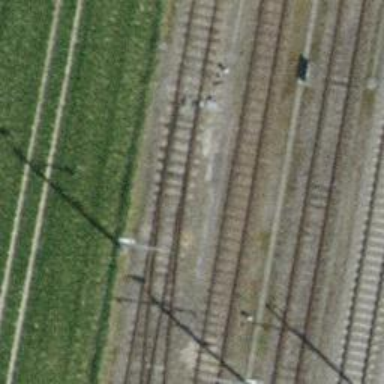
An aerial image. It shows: Yard with single rail track. The railway track is electrified with contact line for service purposes.